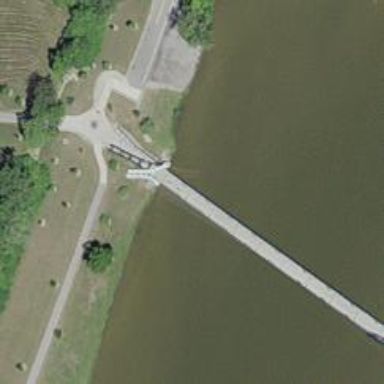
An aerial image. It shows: Path crossing suspension bridge.